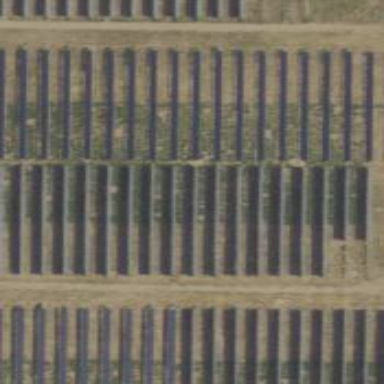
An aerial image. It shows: Solar photovoltaic panel generator.